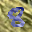
Label: 8